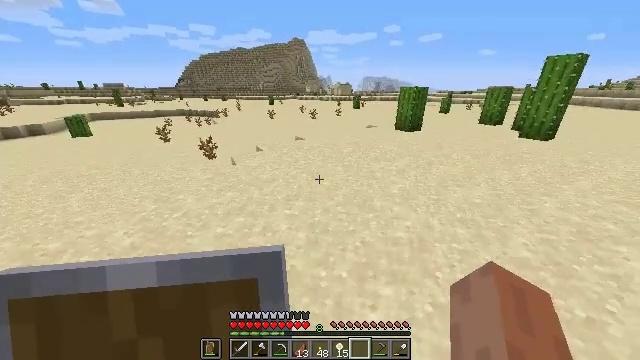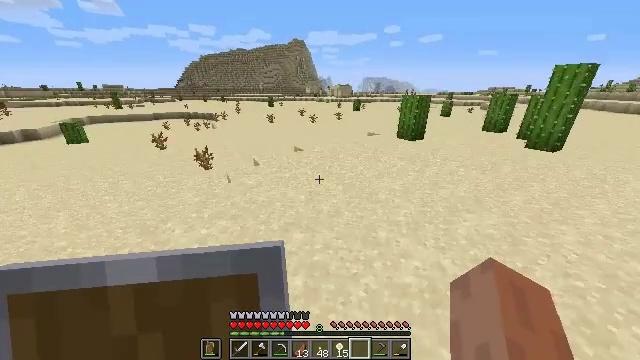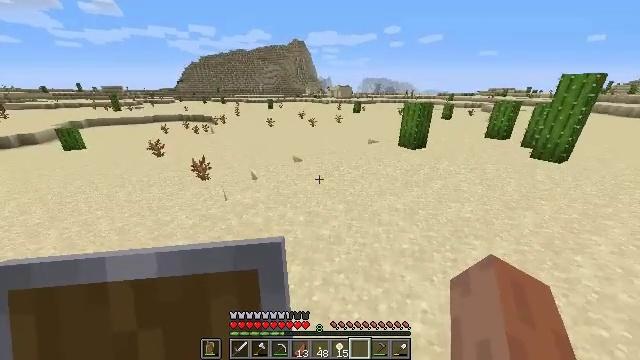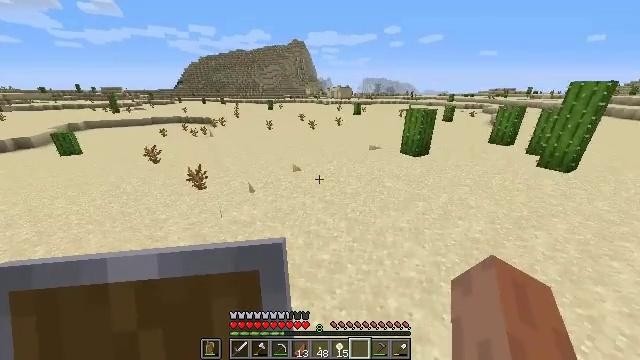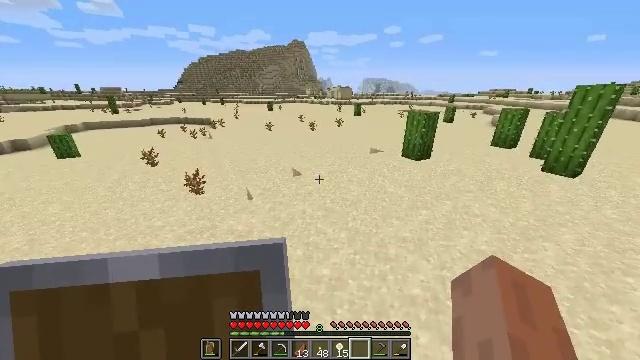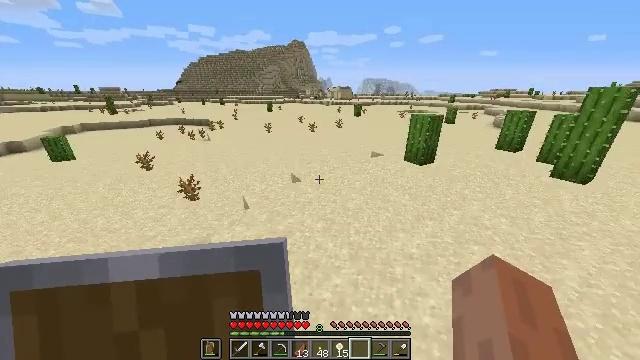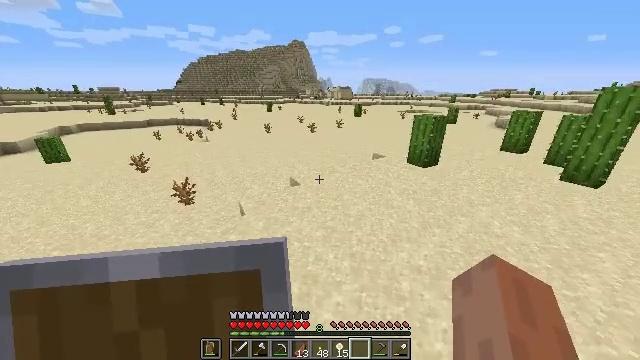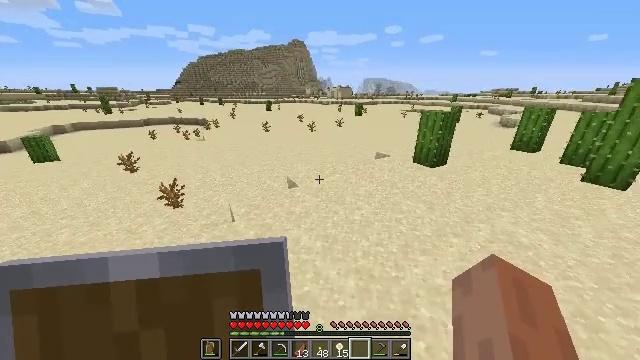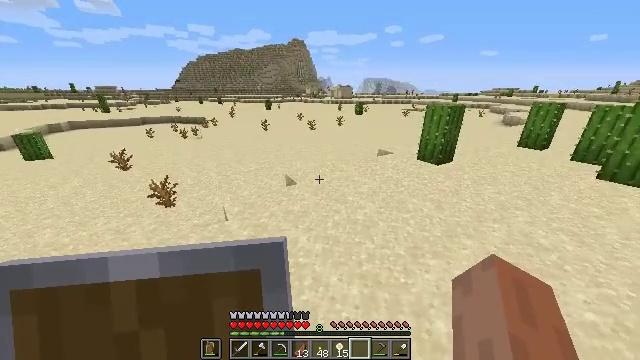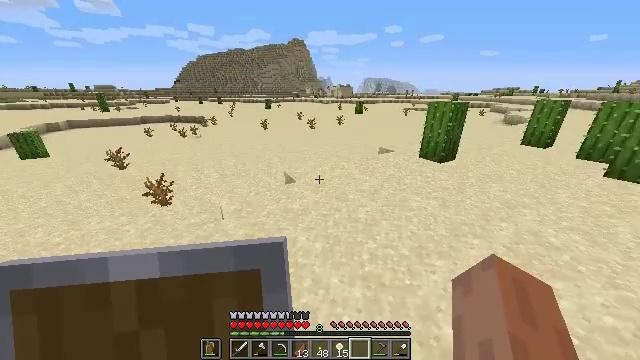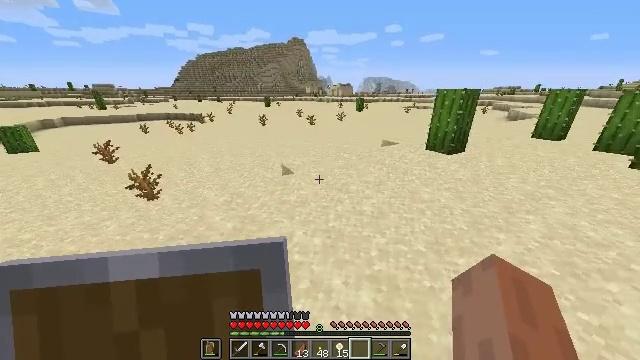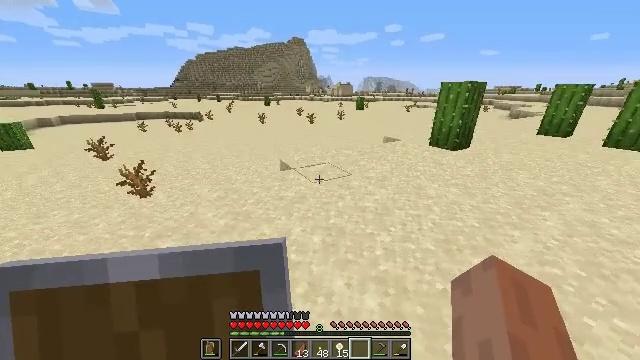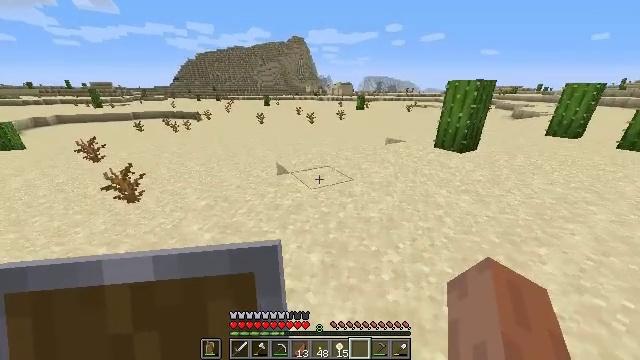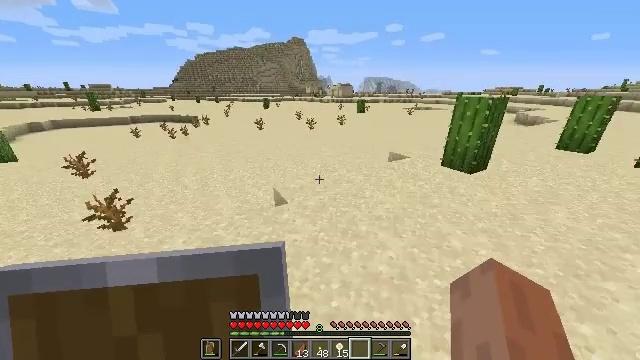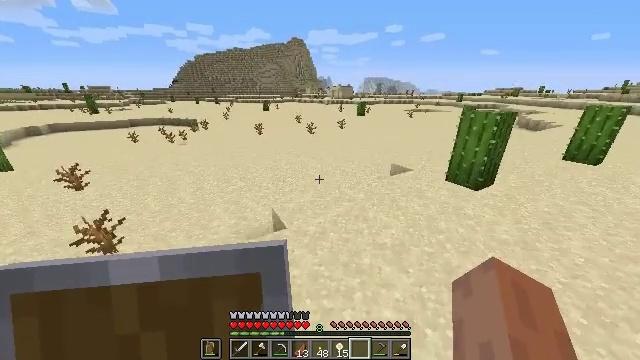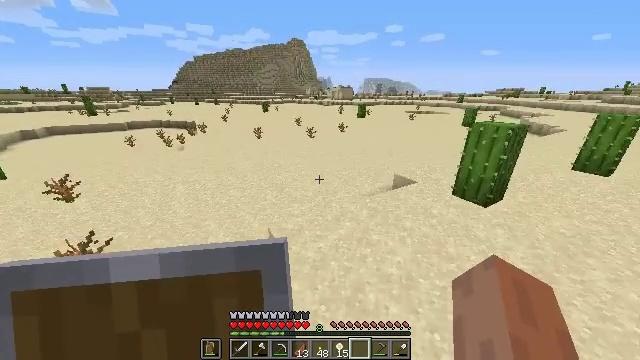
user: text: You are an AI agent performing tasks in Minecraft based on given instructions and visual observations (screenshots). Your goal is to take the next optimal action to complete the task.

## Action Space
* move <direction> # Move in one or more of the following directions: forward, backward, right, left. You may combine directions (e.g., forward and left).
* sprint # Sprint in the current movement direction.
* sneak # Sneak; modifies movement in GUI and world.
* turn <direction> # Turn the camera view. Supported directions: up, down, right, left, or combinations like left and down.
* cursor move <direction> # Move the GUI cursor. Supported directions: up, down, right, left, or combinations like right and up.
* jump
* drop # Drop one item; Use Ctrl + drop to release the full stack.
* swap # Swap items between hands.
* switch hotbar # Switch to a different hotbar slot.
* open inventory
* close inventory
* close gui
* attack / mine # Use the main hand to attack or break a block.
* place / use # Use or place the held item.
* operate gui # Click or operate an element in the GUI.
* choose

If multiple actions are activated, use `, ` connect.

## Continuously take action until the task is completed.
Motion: motion action
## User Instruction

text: Break the potted dead bush to collect it.
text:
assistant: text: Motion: move forward, jump
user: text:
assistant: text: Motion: move forward, jump
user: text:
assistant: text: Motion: move forward, jump
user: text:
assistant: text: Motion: move forward, jump
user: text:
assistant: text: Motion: move forward, jump
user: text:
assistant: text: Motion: move forward, jump
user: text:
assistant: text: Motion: move forward, jump
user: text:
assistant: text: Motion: move forward, jump
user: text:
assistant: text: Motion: move forward, jump
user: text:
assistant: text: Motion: move forward, jump
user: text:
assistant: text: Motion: move forward, jump
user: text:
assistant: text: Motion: move forward, jump
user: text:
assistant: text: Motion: move forward, jump
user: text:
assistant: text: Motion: move forward, jump
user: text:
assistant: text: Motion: move forward, jump
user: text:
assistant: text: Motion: move forward, jump
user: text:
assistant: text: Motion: move forward, jump
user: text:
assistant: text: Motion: move forward, jump
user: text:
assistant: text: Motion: move forward, jump
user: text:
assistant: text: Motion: move forward, jump
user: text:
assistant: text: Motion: move forward, jump
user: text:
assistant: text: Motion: move forward, jump
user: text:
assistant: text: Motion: move forward, jump
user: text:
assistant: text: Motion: move forward, jump
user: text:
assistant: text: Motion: move forward, jump
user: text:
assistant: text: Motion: move forward, jump
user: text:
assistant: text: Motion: move forward, jump
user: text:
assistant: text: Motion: move forward, jump
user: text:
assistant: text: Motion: move forward, jump
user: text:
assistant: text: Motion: move forward, jump